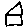
Label: house